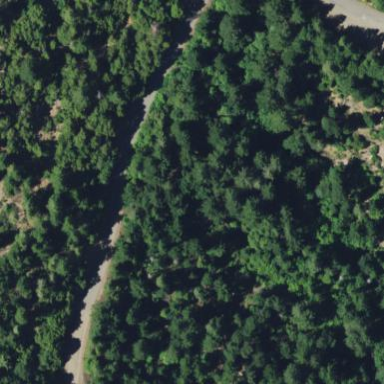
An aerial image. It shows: Forest area.